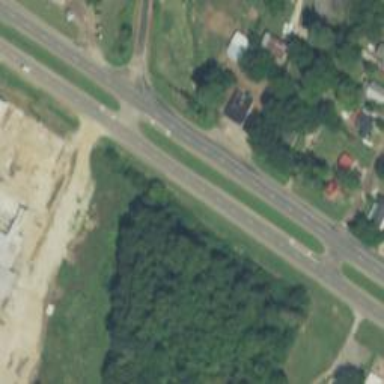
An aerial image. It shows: Abandoned road.